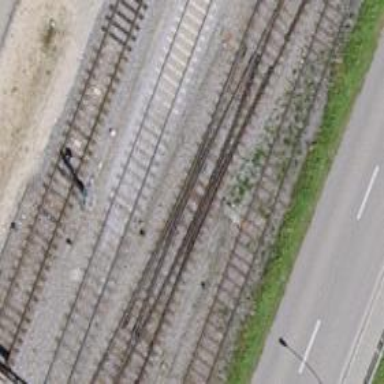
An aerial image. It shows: Railway yard with one track. The railway is electrified with contact line.